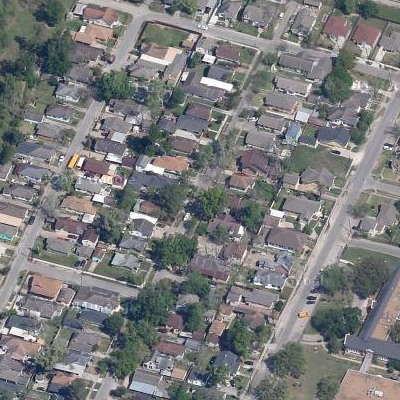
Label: Resident